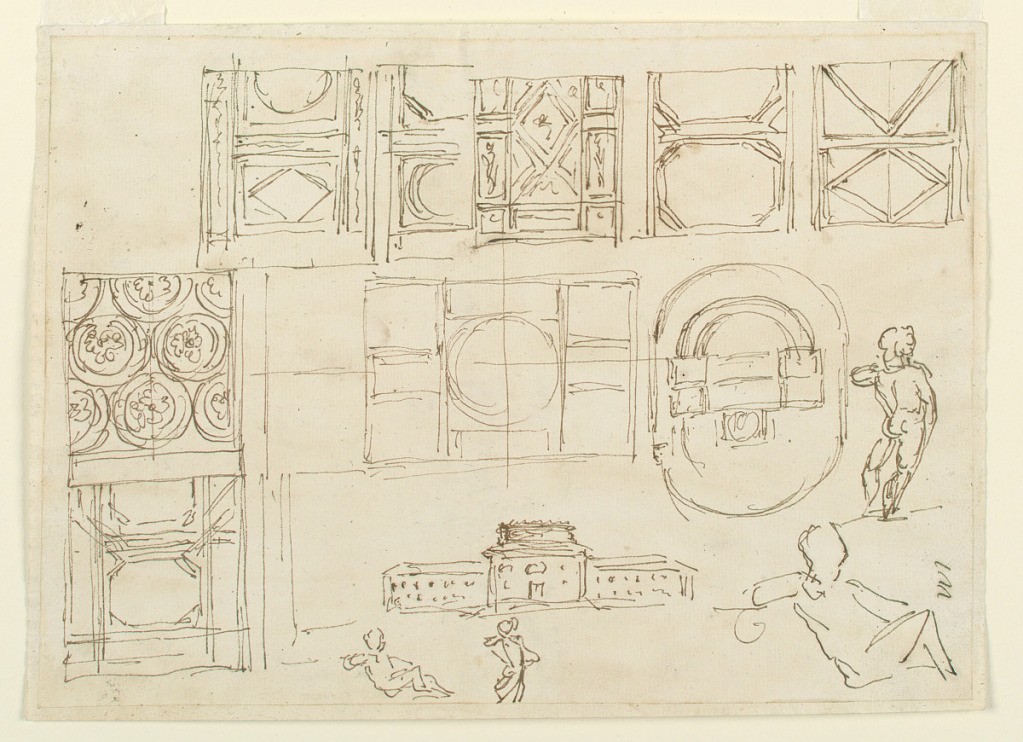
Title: Interior elevation of a building
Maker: Giuseppe Barberi, Italian, 1746–1809
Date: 1746–1809
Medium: Pen and brown ink on off-white laid paper, lined
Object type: Drawing
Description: Interior elevation of a building.